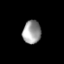
Tissue: lung
Cell type: Epithelial cells
Senescence score: 0.229
Nuclear area (px): 415
Mean DAPI intensity: 154.728